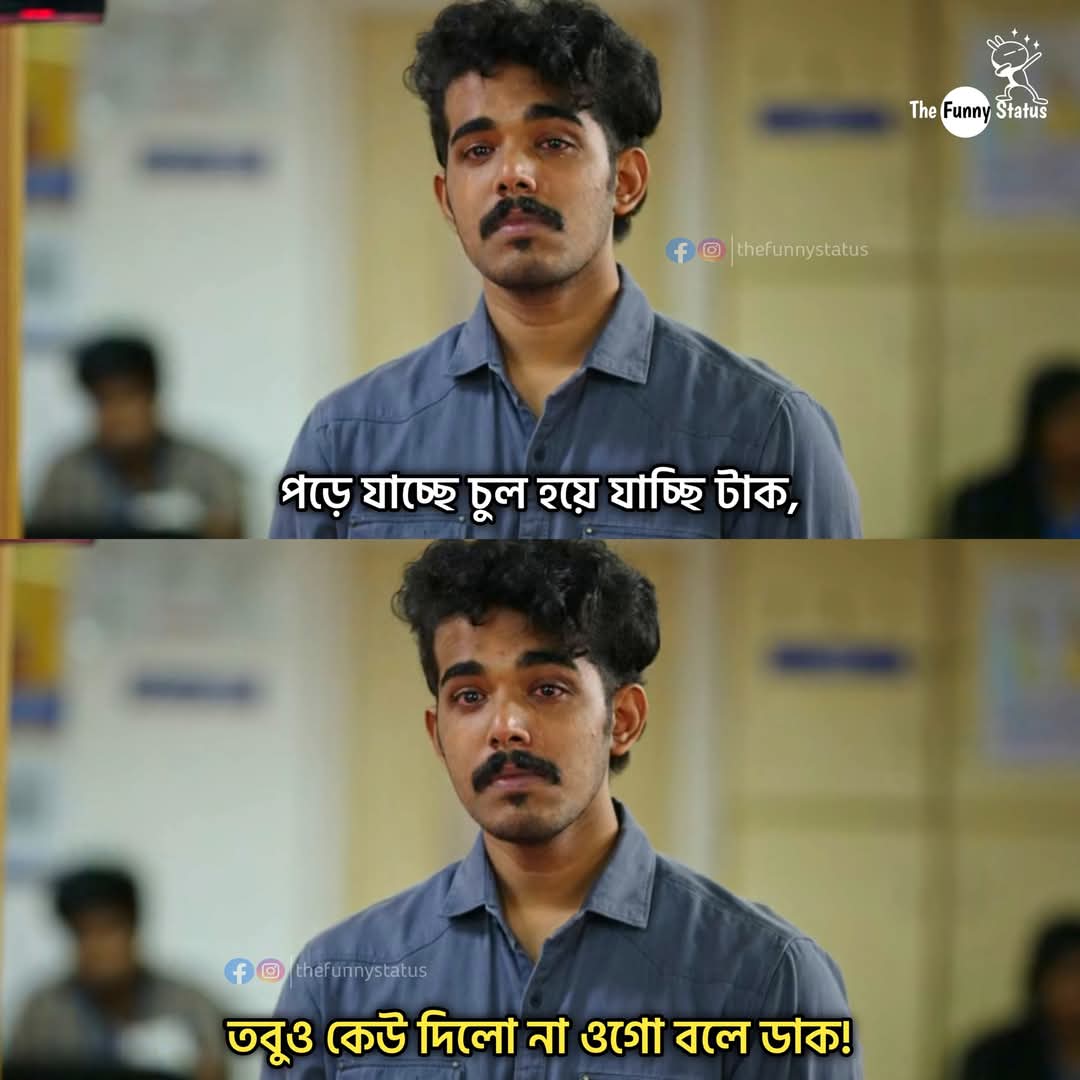
Text: পড়ে যাচ্ছে চুল হয়ে যাচ্ছি টাক,
তবুও কেউ দিলো না ওগো বলে ডাক!
Label: Non Hate